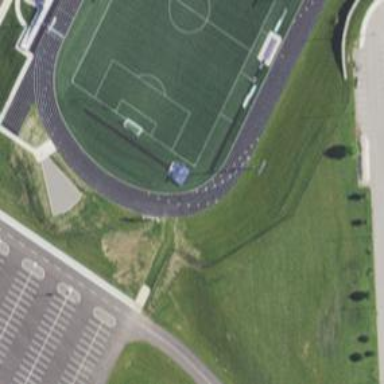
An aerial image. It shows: Athletic track located in leisure land area.